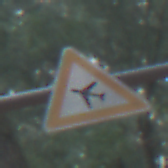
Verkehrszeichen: FlugbetriebRechts
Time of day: SunriseSunset
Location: Outdoor (Nature)
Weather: NotSpecified
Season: Autumn
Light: Natural